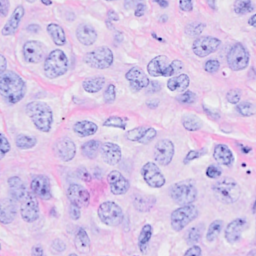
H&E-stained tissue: Breast